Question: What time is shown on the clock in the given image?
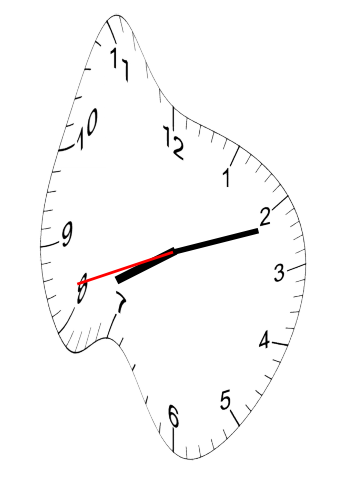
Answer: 08:11:42